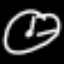
Label: clock